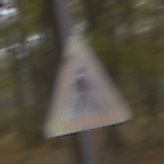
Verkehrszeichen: FussgaengerLinks
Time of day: Midday
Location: Outdoor (Nature)
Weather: Overcast
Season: NotSpecified
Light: Natural